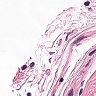
Metastatic tissue present: no